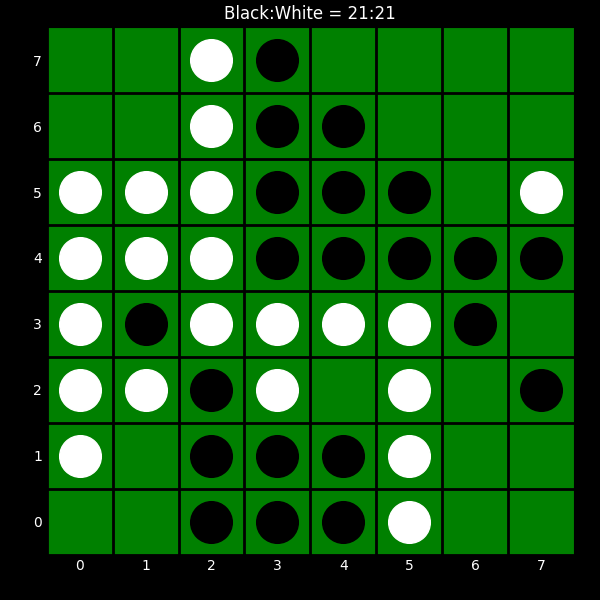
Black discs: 21
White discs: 21